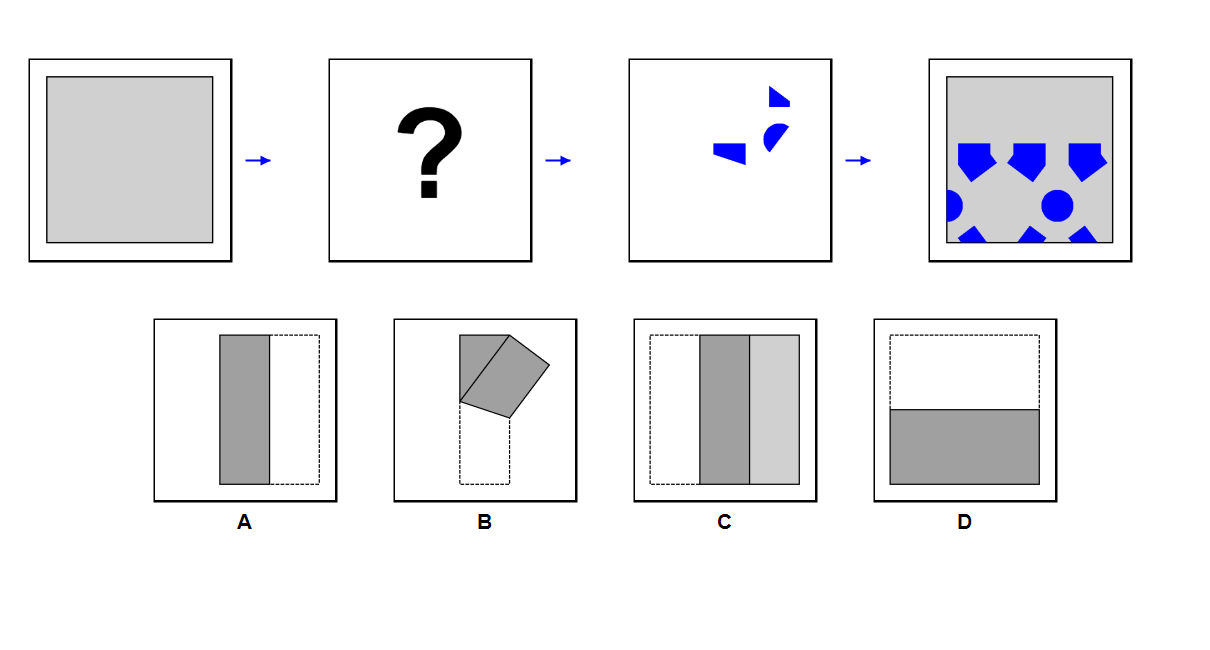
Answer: D